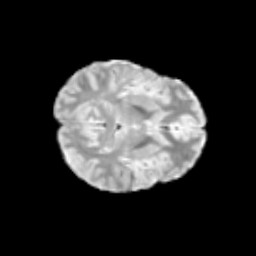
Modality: T2w
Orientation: axial
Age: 12
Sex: female
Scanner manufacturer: siemens
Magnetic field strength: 3 T
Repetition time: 3.8 s
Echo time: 0.07 s